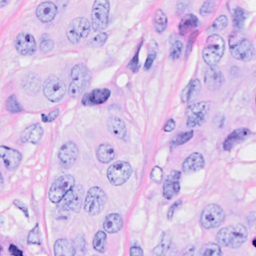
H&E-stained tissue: Breast